如图，$AB=8$，$BC=10$，$CD$ 为射线，$\angle B=\angle C$，点 $P$ 从点 $B$ 出发沿 $BC$ 向点 $C$ 运动，速度为 1 个单位/秒，点 $Q$ 从点 $C$ 出发沿射线 $CD$ 运动，速度为 $x$ 个单位/秒；若在某一时刻，$\triangle ABP$ 与 $\triangle PCQ$ 全等，则 $x=$ \_\_\_\_\_\_。

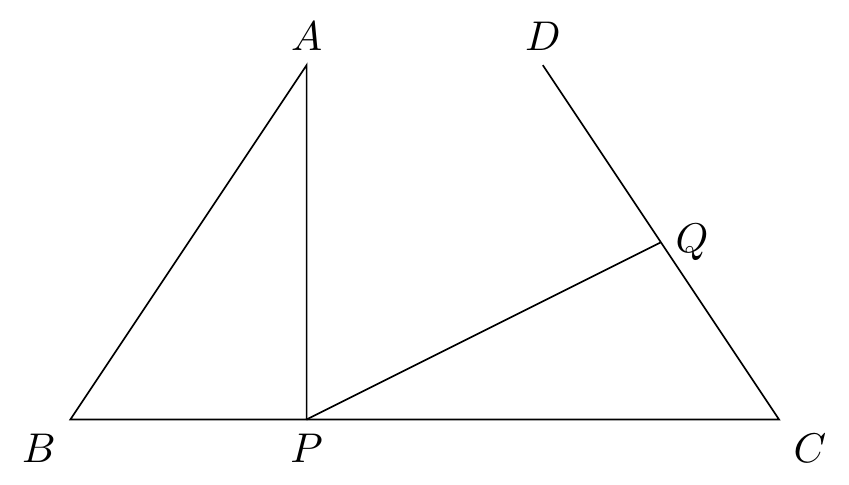
【解答】
解：设运动时间为 $t$ 秒，

由题意可知，$BP = t$，$CQ = xt$，

$\because BC = 10$，

$\therefore CP = BC - BP = 10 - t$，

$\because \angle B = \angle C$，

\textcircled{1} 当 $\triangle ABP \cong \triangle PCQ$ 时，$AB = CP$，$BP = CQ$,

\begin{equation}
\begin{cases}
8 = 10 - t \\
t = xt
\end{cases}
\end{equation}
解得：
\begin{equation}
\begin{cases}
t = 2 \\
x = 1
\end{cases}
\end{equation}

\textcircled{2} 当 $\triangle ABP \cong \triangle QCP$ 时，$AB = CQ$，$BP = CP$,

\begin{equation}
\begin{cases}
8 = xt \\
t = 10 - t
\end{cases}
\end{equation}
解得：
\begin{equation}
\begin{cases}
t = 5 \\
x = 1.6
\end{cases}
\end{equation}

综上可知，$x$ 的值为 $1$ 或 $1.6$，

故答案为：$1$ 或 $1.6$。